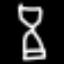
Label: hourglass